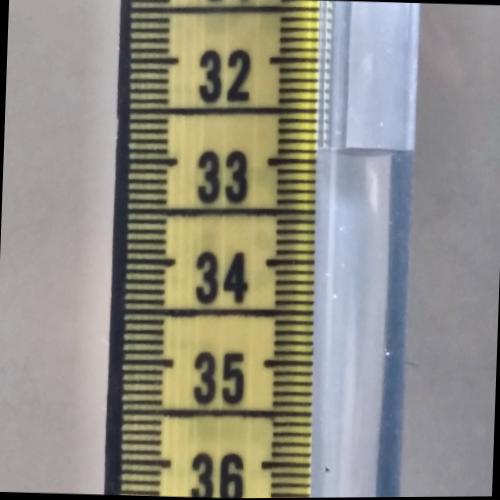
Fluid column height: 32.9 cm